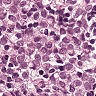
Metastatic tissue present: yes